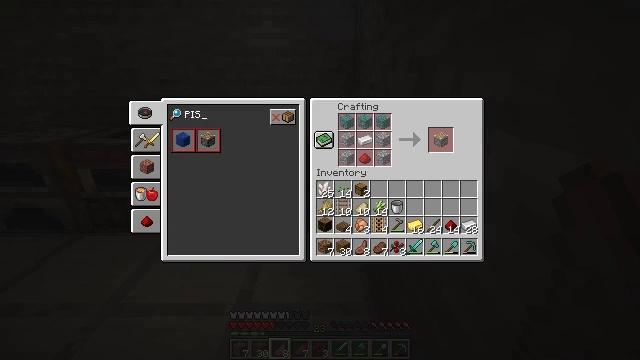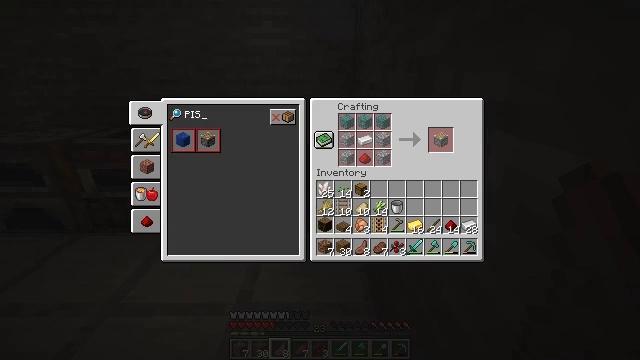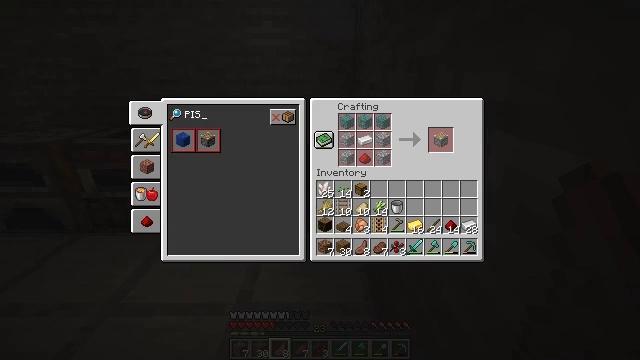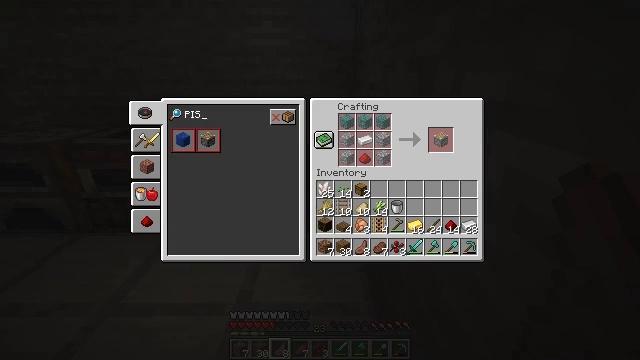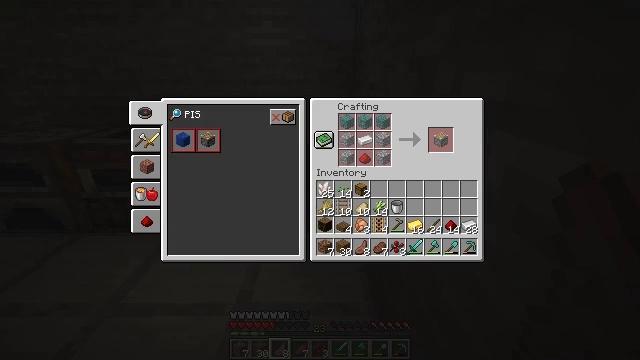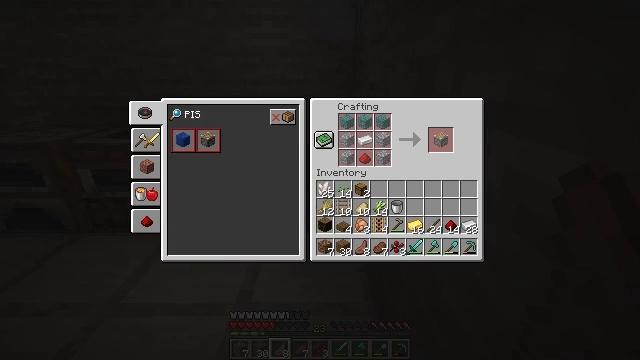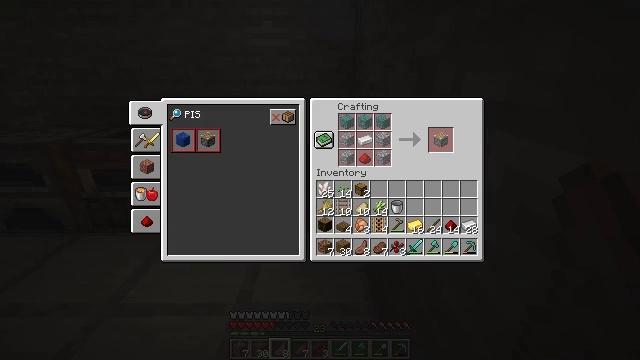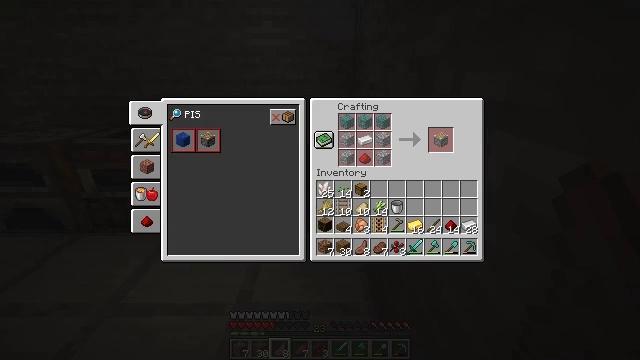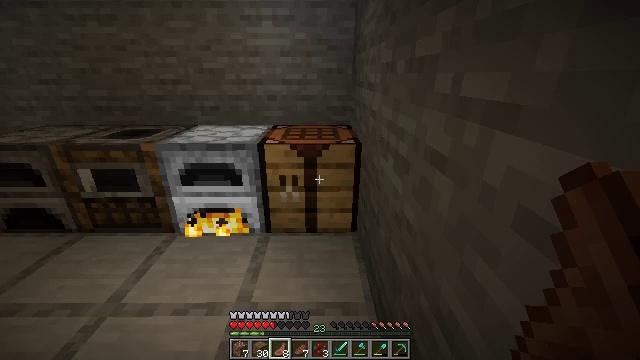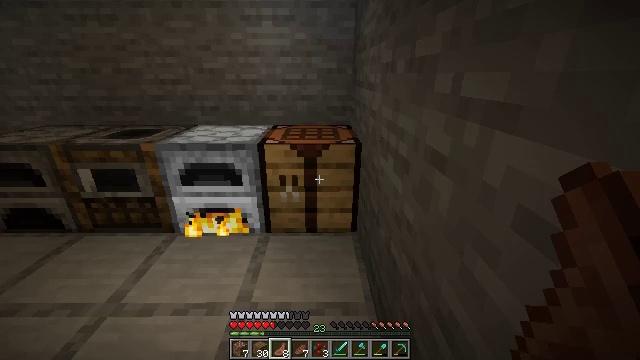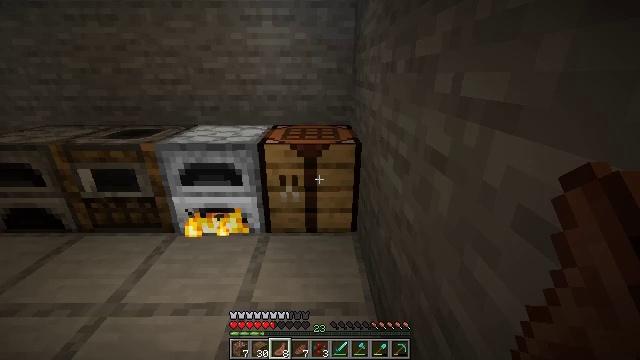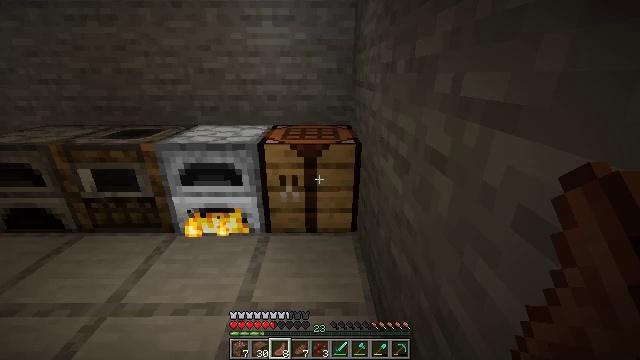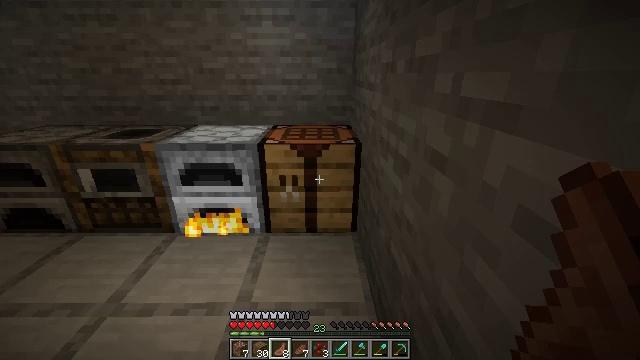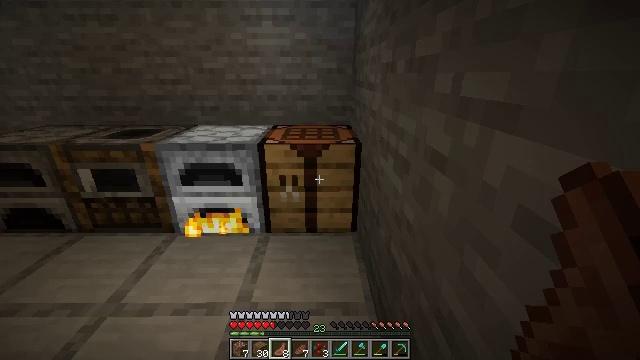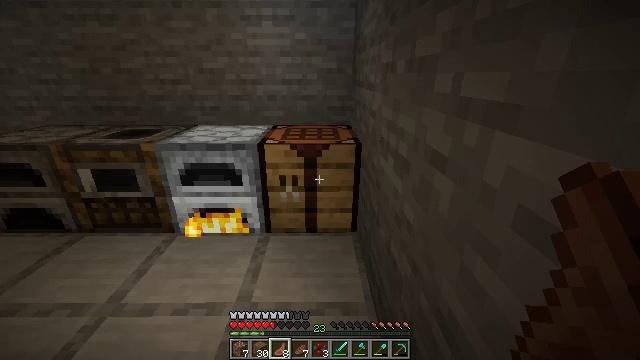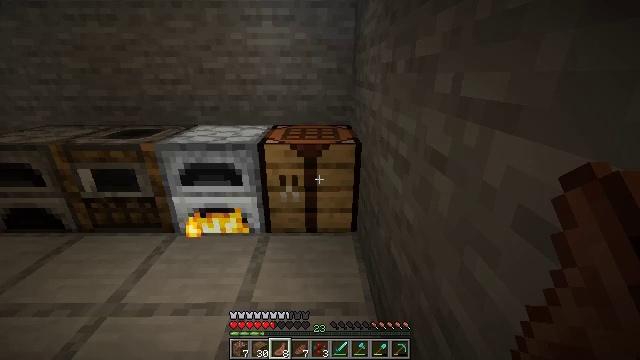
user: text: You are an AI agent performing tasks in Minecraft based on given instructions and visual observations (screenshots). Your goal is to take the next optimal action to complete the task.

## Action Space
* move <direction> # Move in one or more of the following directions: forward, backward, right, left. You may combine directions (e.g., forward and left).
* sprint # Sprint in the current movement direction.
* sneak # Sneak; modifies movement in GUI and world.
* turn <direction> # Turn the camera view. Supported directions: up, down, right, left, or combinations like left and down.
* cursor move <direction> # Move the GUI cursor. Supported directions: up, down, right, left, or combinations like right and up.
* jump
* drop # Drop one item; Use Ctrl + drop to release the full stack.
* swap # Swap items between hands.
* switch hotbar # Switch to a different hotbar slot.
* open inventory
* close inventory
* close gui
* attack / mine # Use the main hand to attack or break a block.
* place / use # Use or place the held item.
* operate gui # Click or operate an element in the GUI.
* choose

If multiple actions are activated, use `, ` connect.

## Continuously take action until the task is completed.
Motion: motion action
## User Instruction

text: Combine resources to make a piston.
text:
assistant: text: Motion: no_op
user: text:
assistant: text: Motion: no_op
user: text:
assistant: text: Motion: no_op
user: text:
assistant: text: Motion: no_op
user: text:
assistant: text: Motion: no_op
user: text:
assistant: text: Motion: no_op
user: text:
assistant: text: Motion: no_op
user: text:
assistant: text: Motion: no_op
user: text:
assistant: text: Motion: no_op
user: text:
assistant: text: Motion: no_op
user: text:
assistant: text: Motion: no_op
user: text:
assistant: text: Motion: no_op
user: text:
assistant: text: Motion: no_op
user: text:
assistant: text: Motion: no_op
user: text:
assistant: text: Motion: no_op
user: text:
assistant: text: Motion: no_op
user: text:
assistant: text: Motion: no_op
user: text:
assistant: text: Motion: turn left and down
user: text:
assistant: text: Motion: turn left and down
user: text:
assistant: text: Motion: turn left
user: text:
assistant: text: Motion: turn left and up
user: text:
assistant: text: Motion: turn left and up
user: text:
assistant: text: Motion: turn left and up
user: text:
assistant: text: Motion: turn left
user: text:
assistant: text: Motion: turn left
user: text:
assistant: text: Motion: turn left
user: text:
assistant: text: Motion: no_op
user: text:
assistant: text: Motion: move forward
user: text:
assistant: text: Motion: move forward
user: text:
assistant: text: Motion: move forward